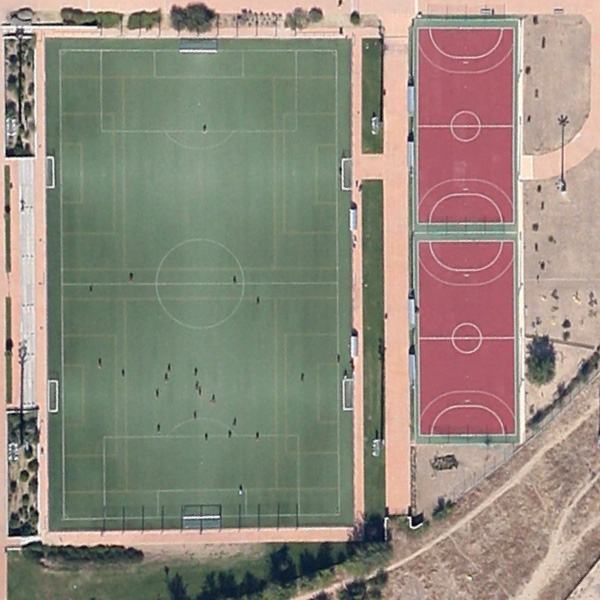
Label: Playground